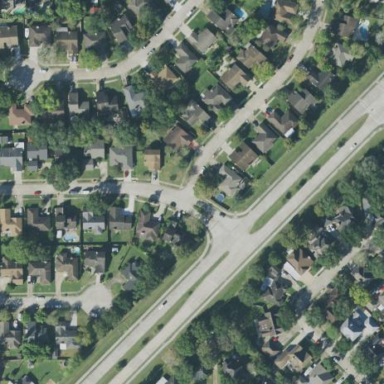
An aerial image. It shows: Residential area in the suburb.